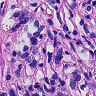
Metastatic tissue present: yes